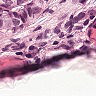
Metastatic tissue present: yes